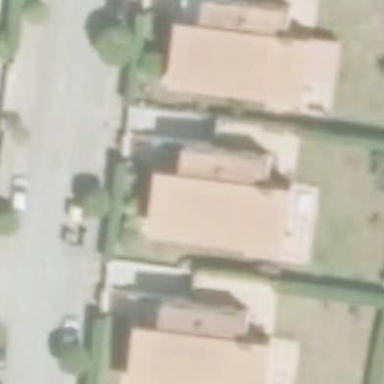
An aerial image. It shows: Simple and straightforward house.